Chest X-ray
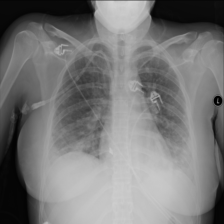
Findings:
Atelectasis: negative
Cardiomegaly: negative
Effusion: negative
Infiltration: positive
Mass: negative
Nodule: positive
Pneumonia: negative
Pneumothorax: negative
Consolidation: negative
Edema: negative
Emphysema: negative
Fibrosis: negative
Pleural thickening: negative
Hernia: negative